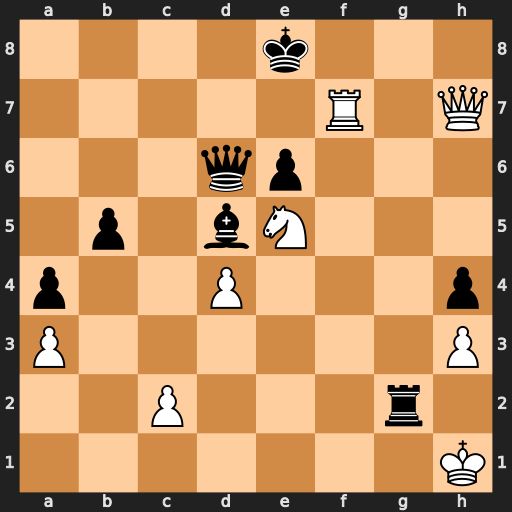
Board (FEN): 4k3/5R1Q/3qp3/1p1bN3/p2P3p/P6P/2P3r1/7K
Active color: w
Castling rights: -
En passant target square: -
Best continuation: Rf8+ Qxf8 Qd7#